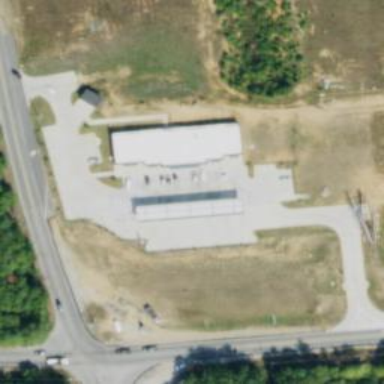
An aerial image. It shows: Convenience shop.